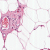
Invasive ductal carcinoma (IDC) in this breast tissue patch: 0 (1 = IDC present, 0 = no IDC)